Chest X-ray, AP view. Patient: 34 years old, sex F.
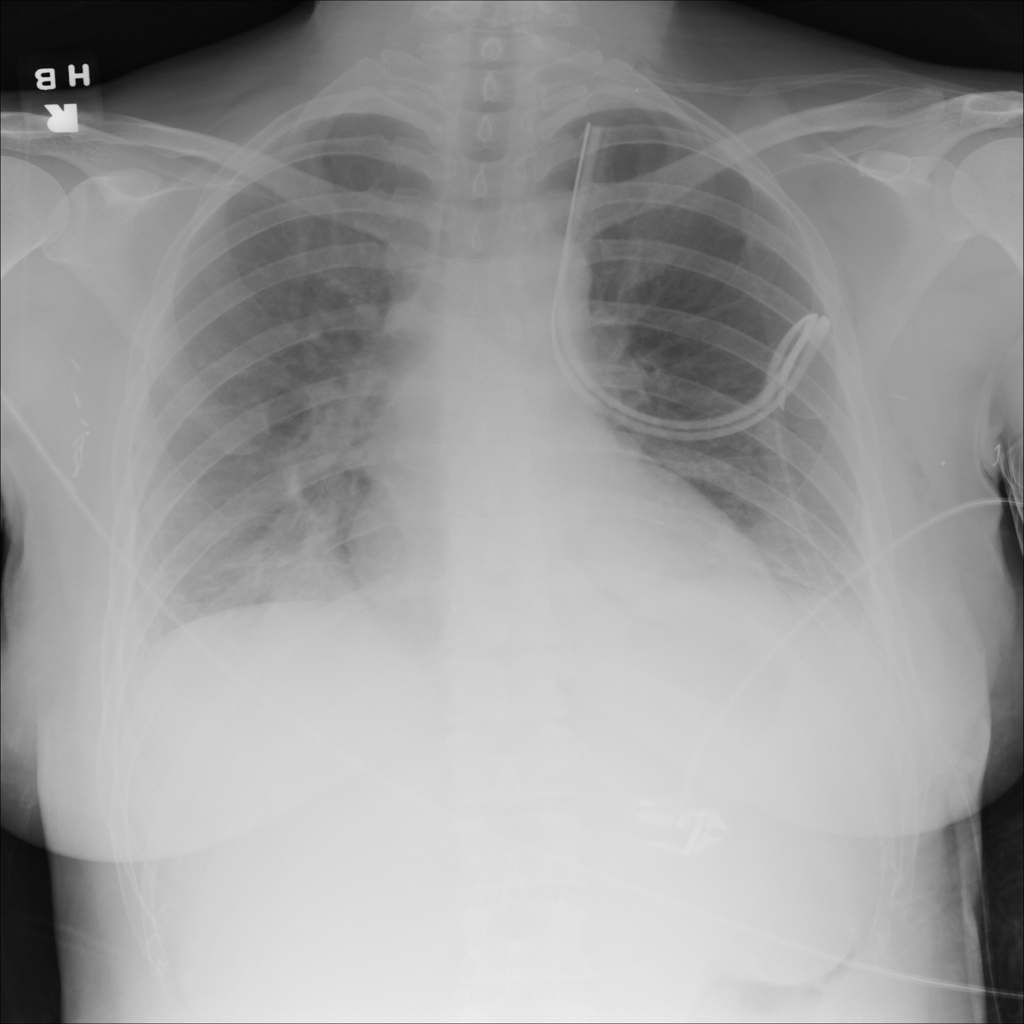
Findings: No Finding